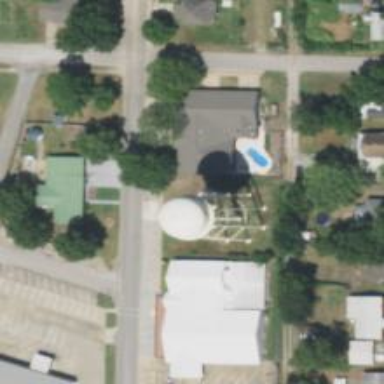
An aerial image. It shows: Water tower that is man-made.